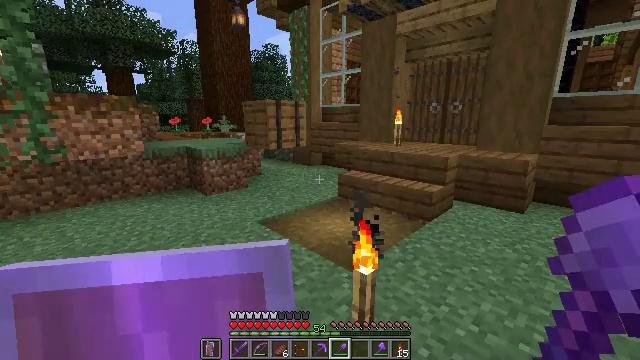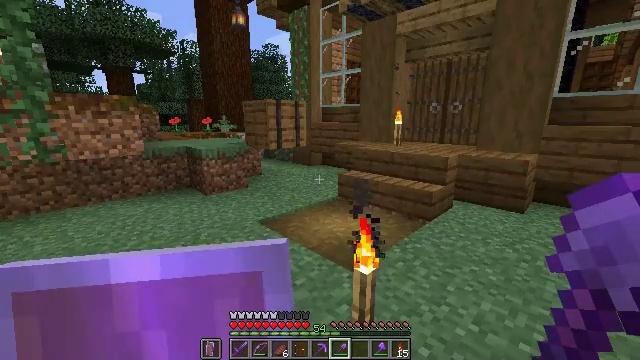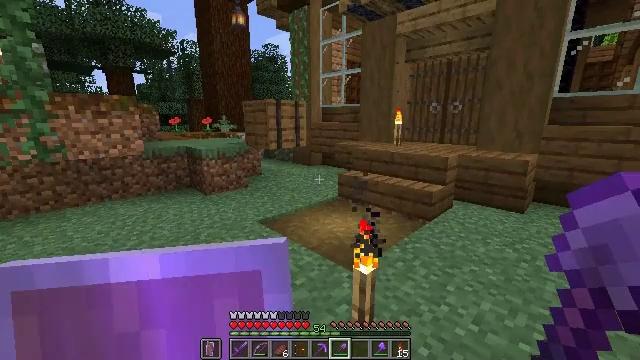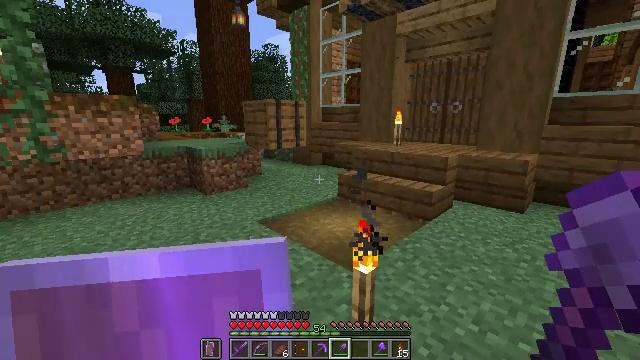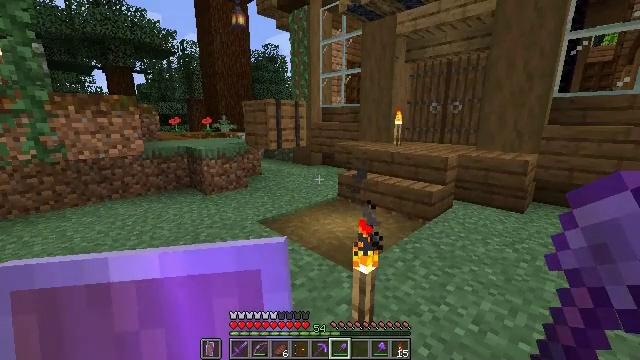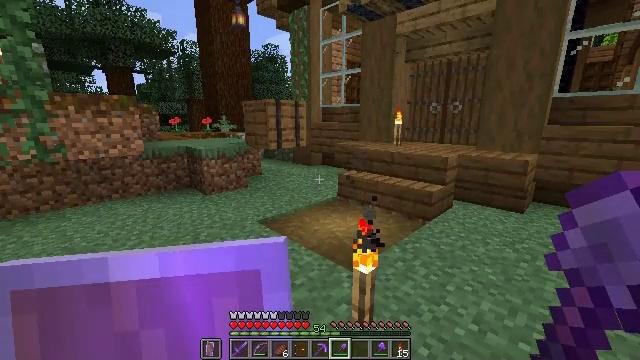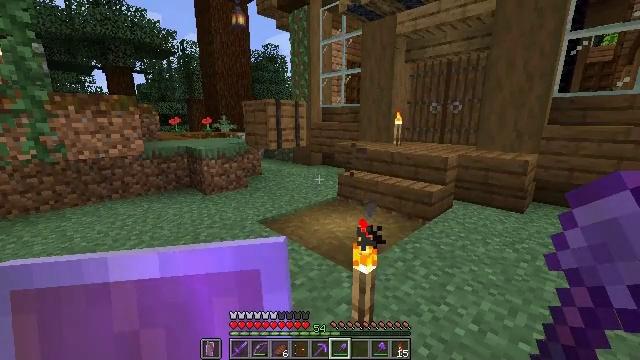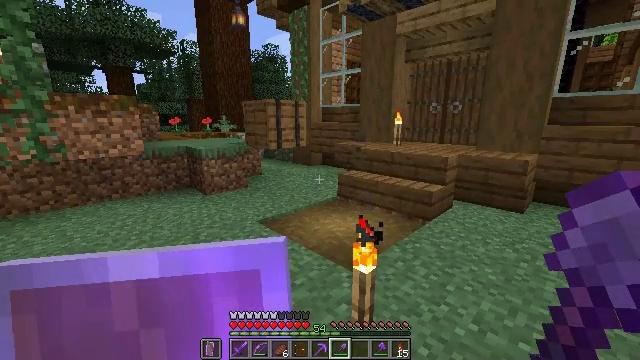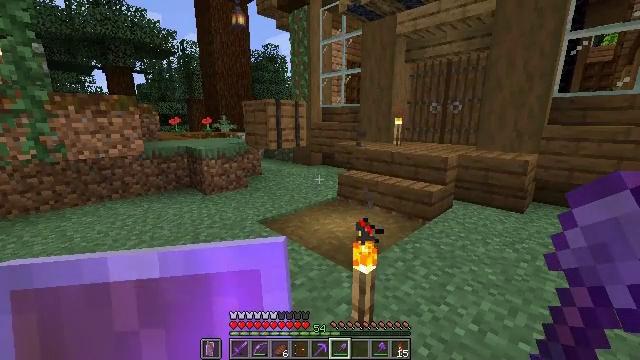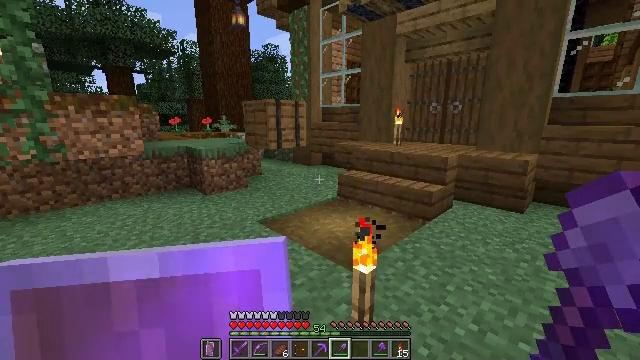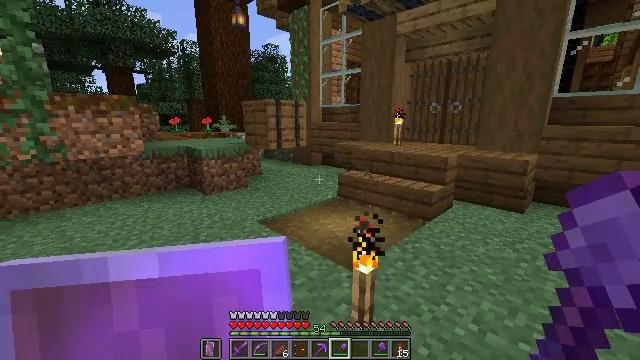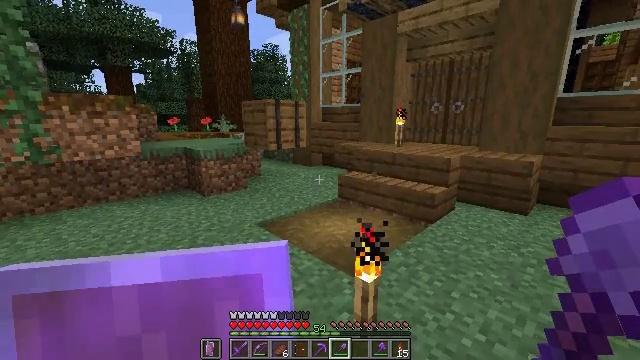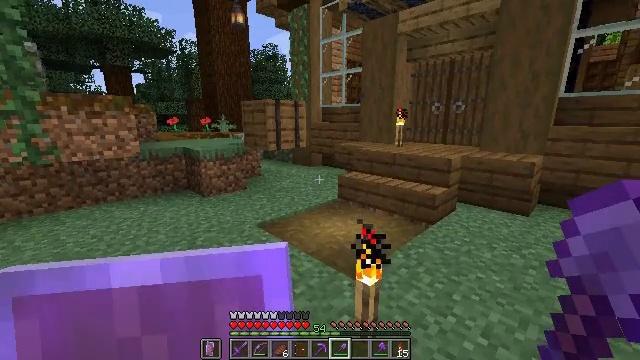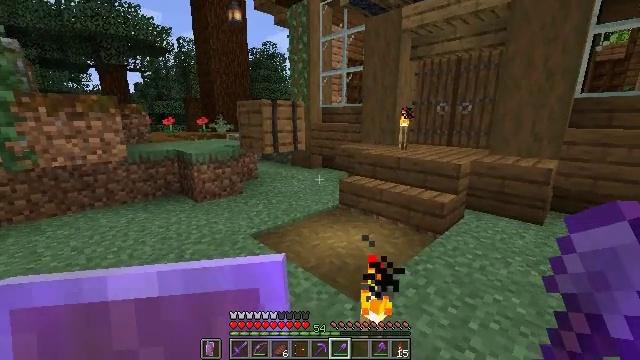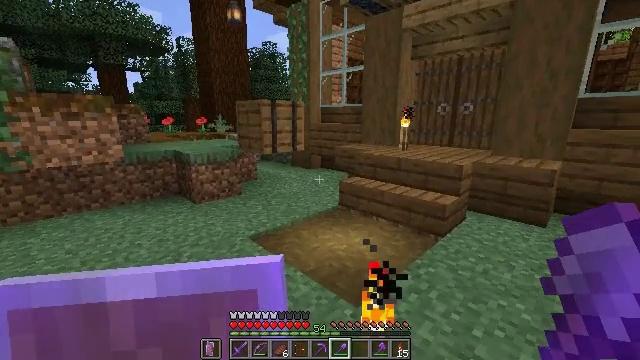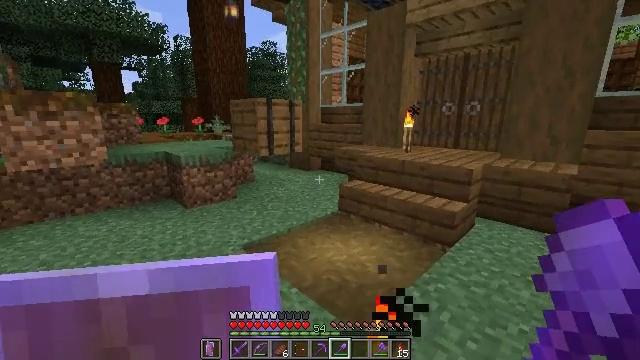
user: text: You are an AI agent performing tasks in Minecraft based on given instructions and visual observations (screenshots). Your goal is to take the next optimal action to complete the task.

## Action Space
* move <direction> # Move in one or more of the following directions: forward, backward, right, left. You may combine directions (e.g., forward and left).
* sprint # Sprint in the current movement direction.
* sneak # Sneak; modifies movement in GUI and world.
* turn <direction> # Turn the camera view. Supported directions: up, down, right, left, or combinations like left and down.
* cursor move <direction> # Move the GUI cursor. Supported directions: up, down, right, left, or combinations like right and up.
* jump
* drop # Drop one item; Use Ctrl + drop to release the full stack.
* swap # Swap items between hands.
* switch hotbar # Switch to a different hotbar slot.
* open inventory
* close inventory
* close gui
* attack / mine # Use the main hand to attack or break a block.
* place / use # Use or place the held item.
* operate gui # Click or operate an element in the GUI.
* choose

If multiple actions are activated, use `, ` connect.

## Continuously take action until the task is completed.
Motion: motion action
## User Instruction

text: Chop down the spruce log.
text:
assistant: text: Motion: no_op
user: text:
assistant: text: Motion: no_op
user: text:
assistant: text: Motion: no_op
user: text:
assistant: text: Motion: no_op
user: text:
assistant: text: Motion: no_op
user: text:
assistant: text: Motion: no_op
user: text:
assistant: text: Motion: no_op
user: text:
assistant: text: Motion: no_op
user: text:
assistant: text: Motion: no_op
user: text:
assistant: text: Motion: no_op
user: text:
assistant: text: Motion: move forward
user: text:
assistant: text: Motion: move forward
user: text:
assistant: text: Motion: move forward
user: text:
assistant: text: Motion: move forward
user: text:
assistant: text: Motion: move forward
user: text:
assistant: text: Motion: move forward
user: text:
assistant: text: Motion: move forward, turn left
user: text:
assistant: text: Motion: move forward, turn left and down
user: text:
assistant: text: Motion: move forward, turn left and down
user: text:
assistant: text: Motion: move forward, turn left and down
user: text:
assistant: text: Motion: move forward, turn left and down
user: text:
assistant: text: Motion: no_op
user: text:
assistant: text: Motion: no_op
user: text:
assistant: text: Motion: no_op
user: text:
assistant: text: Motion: no_op
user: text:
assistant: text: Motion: no_op
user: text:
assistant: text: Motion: no_op
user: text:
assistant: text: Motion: no_op
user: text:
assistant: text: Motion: no_op
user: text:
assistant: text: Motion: turn up